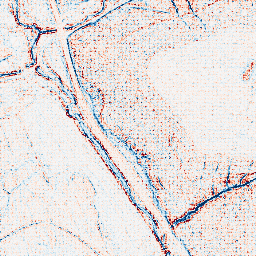
Category: classical
Decomposition family: uniform
Decomposition parameters: size: 3
Upsampling method: sinc_hamming
Upsampling parameters: scale: 8
kernel_size: 8
Upsampling scale: 8